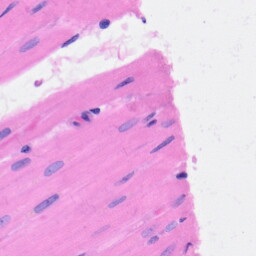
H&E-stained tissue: Heart